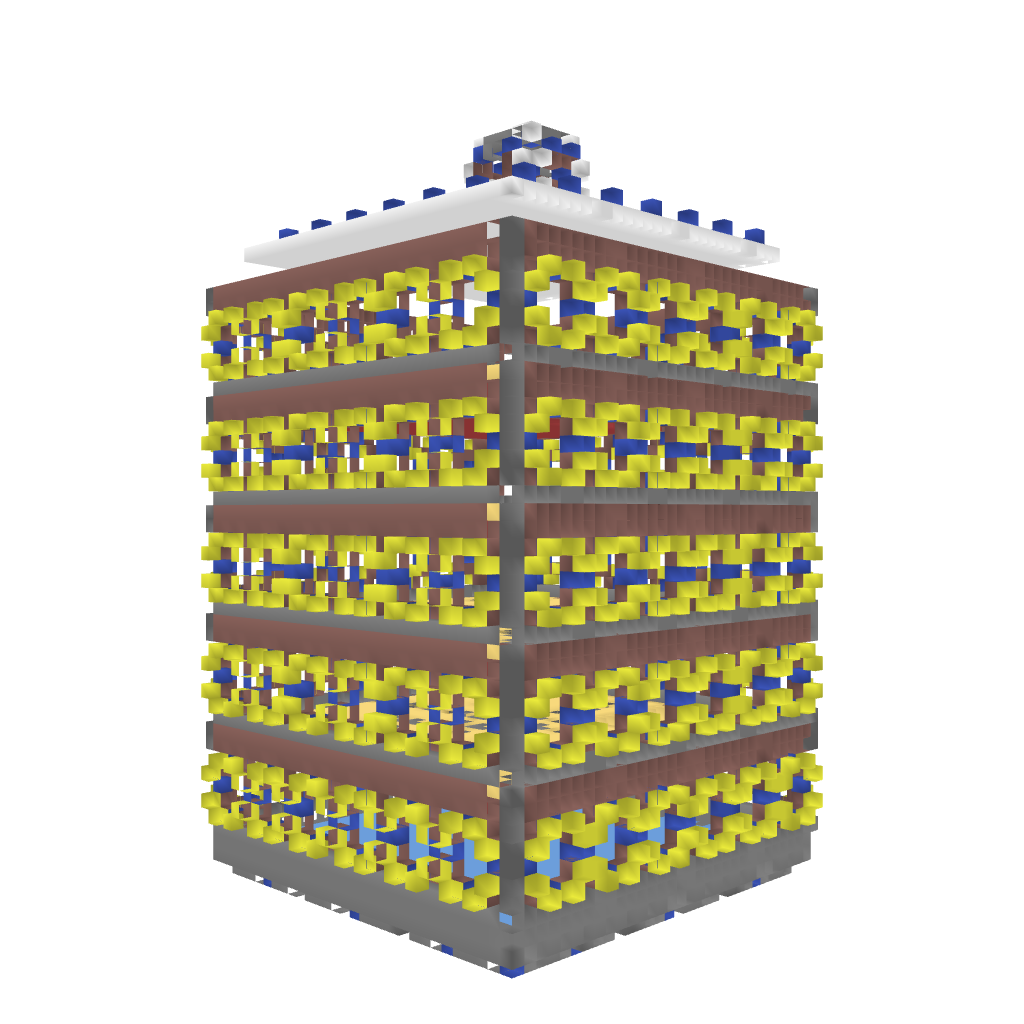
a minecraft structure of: TnTRun Arena 30x30 +TnT Lobby bad low quality